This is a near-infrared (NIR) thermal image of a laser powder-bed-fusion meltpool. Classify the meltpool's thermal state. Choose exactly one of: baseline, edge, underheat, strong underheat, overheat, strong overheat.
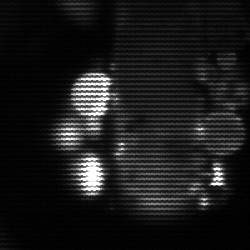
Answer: strong underheat